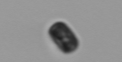
Label: Thalassiosira